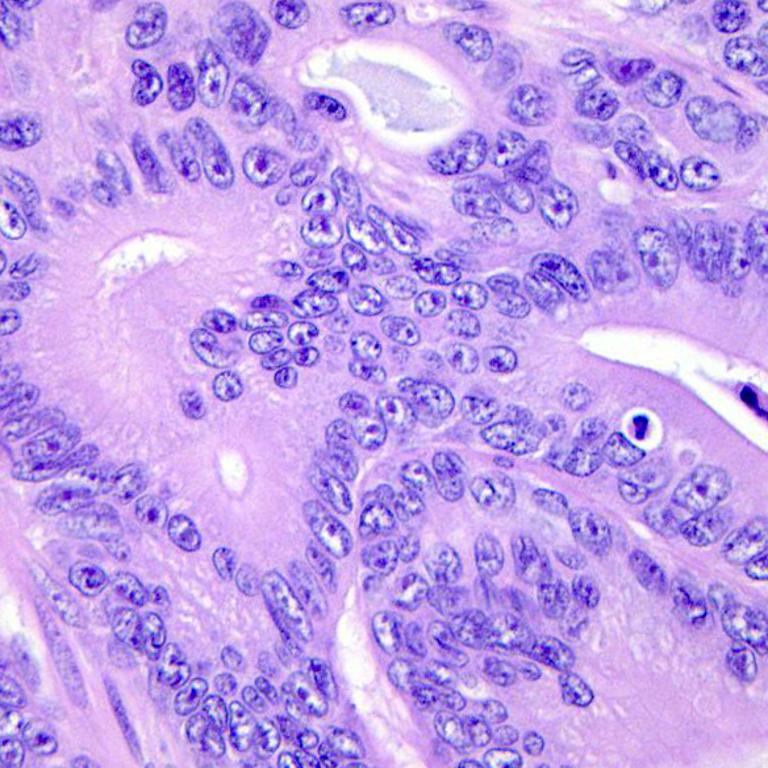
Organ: colon
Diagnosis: adenocarcinomas